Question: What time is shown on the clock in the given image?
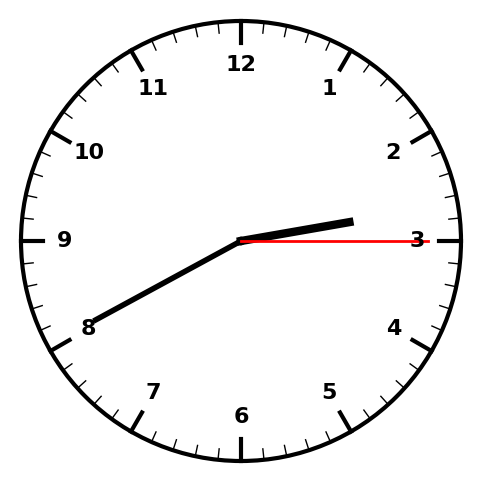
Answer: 02:40:15